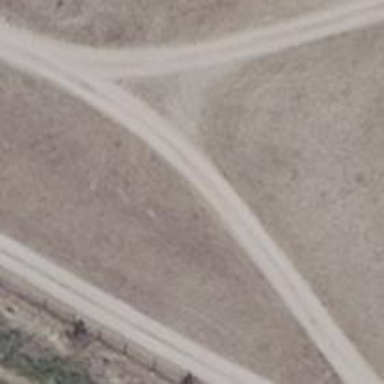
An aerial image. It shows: Sandy track.